Question: I have a question in relation to having woocommerce products in a wordpress sidebar. I have included some products to an artist page in the side but the 'add to basket' buttons seem to overlap. Is there any way to hide these buttons in the sidemenu only?

Link:
<URL>
Thanks in advance and all the best,
Michiel
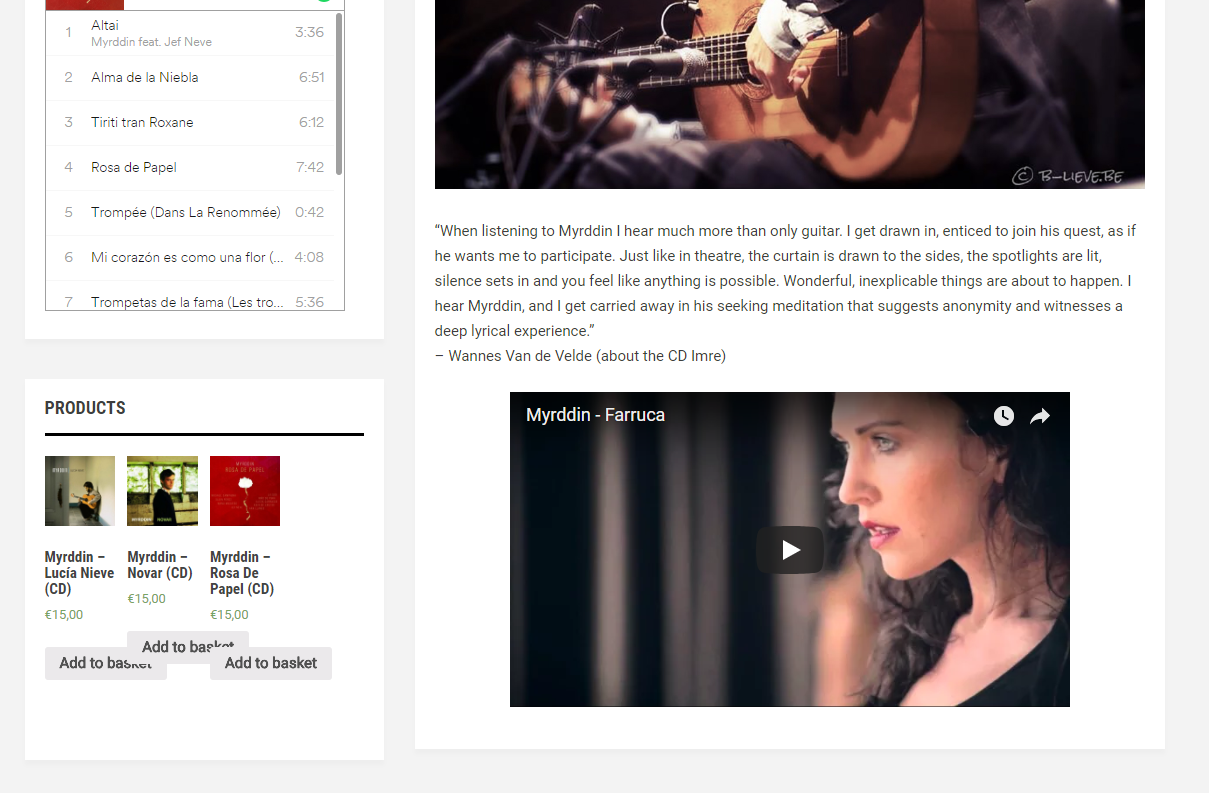
Answer: It looks like this should do the trick, the id targets that specific widget so it should not affect anything else.
'''
#custom_html-40 .button {
display: none;
}
'''
Have a good weekend.